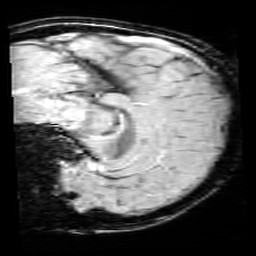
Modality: SWI
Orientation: sagittal
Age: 10
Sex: male
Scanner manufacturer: siemens
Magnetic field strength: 3 T
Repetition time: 0.027 s
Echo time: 0.02 s